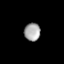
Tissue: lung
Cell type: Smooth muscle cells
Senescence score: 0.5876
Nuclear area (px): 280
Mean DAPI intensity: 165.925